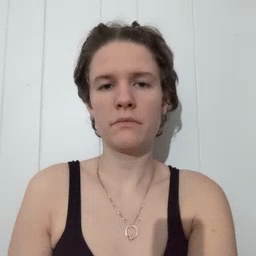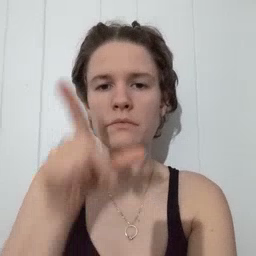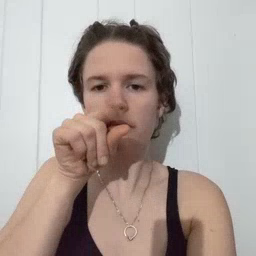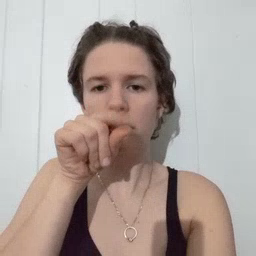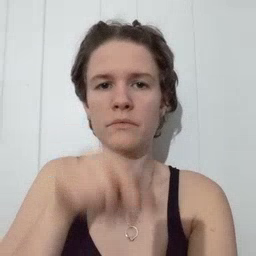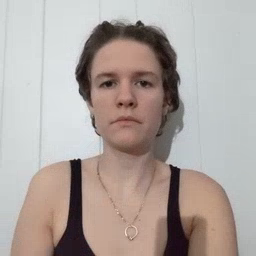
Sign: bird